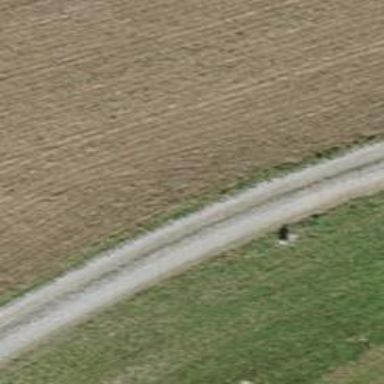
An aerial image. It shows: Track with grade2 tracktype.